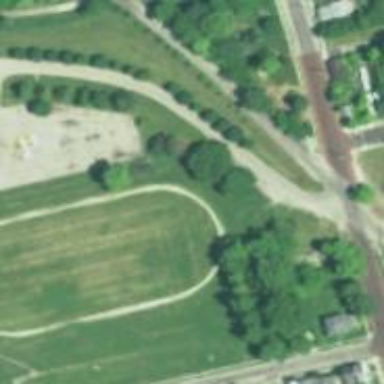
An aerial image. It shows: Athletic track located in leisure land area.